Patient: sex F, age 71
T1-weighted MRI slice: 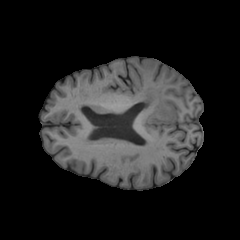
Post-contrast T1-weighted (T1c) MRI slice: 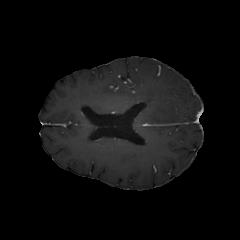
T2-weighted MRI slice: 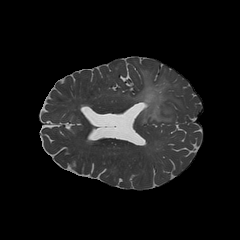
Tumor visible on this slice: yes
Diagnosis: Astrocytoma, IDH-mutant
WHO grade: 2